Question: This question is very much related to the question and answers received <URL>, where @Mr. Flick helped me with a question I had regarding the 'xyplot' in the 'lattice' package. But seeing that I'm now trouble-shooting some code I thought I'd ask to the "broader public" for some help.
I've been asked by the reviewers of our paper, to present patient body mass index follow-up data similarly to the way we presented their intraoperative data in the link I provided above.
When I plot the data in an analog fashion, the black line representing "mean" stops at three months, but I want it to go through all time points. See image below.
Here's my data called 'bmi_data'
'''
dput(bmi_data)
structure(list(StudyID = structure(c(1L, 2L, 3L, 4L, 5L, 6L,
7L, 1L, 2L, 3L, 4L, 5L, 6L, 7L, 1L, 2L, 3L, 4L, 5L, 6L, 7L, 1L,
2L, 3L, 4L, 5L, 6L, 7L, 1L, 2L, 3L, 4L, 5L, 6L, 7L), .Label = c("P1",
"P2", "P3", "P4", "P5", "P6", "P7"), class = "factor"), BMI = c(37.5,
43.82794785, 48.87848306, 39.93293705, 42.76788399, 39.44207394,
50.78043704, 25.61728395, 37.91099773, 39.<PHONE>, 36.<PHONE>,
37.75602259, 34.<PHONE>, 39.<PHONE>, 25.98765432, 34.89937642,
32.95178633, 35.62719098, 35.75127802, 32.27078777, NA, 23.61111111,
32.34835601, NA, 34.33165676, NA, 26.53375883, 35.79604579, 23.20987654,
31.71060091, NA, 34.29355281, NA, NA, NA), BMITIME2 = structure(c(5L,
5L, 5L, 5L, 5L, 5L, 5L, 2L, 2L, 2L, 2L, 2L, 2L, 2L, 3L, 3L, 3L,
3L, 3L, 3L, 3L, 1L, 1L, 1L, 1L, 1L, 1L, 1L, 4L, 4L, 4L, 4L, 4L,
4L, 4L), .Label = c("12 months FU", "3 months FU", "6 months FU",
"Over 12 months FU", "Preoperative BMI"), class = "factor"),
TIME2 = structure(c(1L, 1L, 1L, 1L, 1L, 1L, 1L, 2L, 2L, 2L,
2L, 2L, 2L, 2L, 3L, 3L, 3L, 3L, 3L, 3L, 3L, 4L, 4L, 4L, 4L,
4L, 4L, 4L, 5L, 5L, 5L, 5L, 5L, 5L, 5L), .Label = c("Preoperative BMI",
"3 months FU", "6 months FU", "12 months FU", "Over 12 months FU"
), class = "factor")), .Names = c("StudyID", "BMI", "BMITIME2",
"TIME2"), class = "data.frame", row.names = c(NA, -35L))
'''
Some data.frame manipulation to get the right order of my time-points.
'''
bmi_data$TIME2 <- factor(bmi_data$BMITIME2, unique(bmi_data$BMITIME2))
'''
And now my code that doesn't seem to be working properly.
'''
require(lattice)
stderr <- function(x) sqrt(var(x,na.rm=TRUE)/length(na.omit(x)))
panel.sem <- function(x, y, col.se=plot.line$col, alpha.se=.10, ...) {
plot.line <- trellis.par.get("plot.line")
xs <- if(is.factor(x)) {
factor(c(levels(x) , rev(levels(x))), levels=levels(x))
} else {
xx <- sort(unique(x))
c(xx, rev(xx))
}
means <- tapply(y,x, mean, na.rm=T)
stderr <- tapply(y,x, stderr)
panel.polygon(xs, c(means+stderr, rev(means-stderr)), col=col.se, alpha=alpha.se)}
xyplot(BMI~bmi_data$TIME2, groups=StudyID, data=bmi_data, ty=c("l", "p"),
panel = function(x, y, ...) {
panel.sem(x,y, col.se="grey")
panel.xyplot(x, y, ...)
panel.linejoin(x, y, horizontal = FALSE ,..., col="black", lty=1, lwd=4)}
,xlab="Measurement Time Point",
ylab=expression("BMI"~"(kg/m^2)"))
'''
Which results in this plot:

Any help for solving this question is greatly appreciated!!!
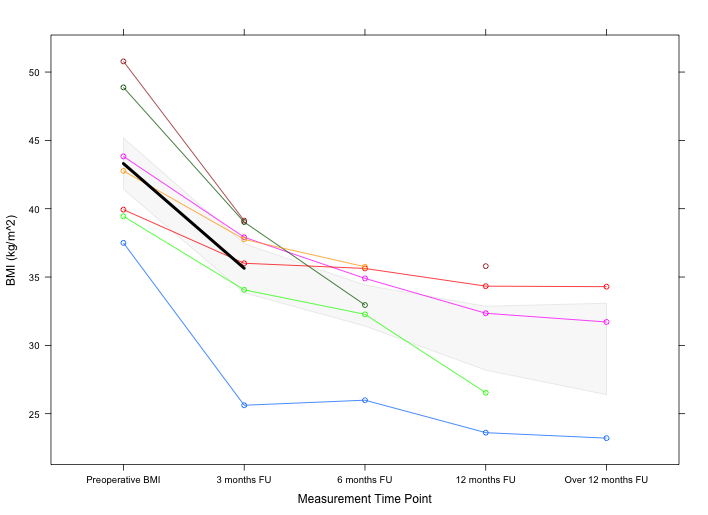
Answer: The problem is that you have missing data (NA) values in this data set. The 'panel.linejoin()' calls 'mean()' over the observations at each x and if there are NA vales, by default the mean will be NA and then a line won't be drawn. To change that, you can specify a function wrapper to panel.linejoin. Try
'''
xyplot(BMI~bmi_data$TIME2, groups=StudyID, data=bmi_data, ty=c("l", "p"),
panel = function(x, y, ...) {
panel.sem(x,y, col.se="grey")
panel.xyplot(x, y, ...)
panel.linejoin(x, y, horizontal = FALSE ,..., col="black",
lty=1, lwd=4, na.rm=T,
fun=function(x) mean(x, na.rm=T))
},
xlab="Measurement Time Point",
ylab=expression("BMI"~"(kg/m^2)")
)
'''